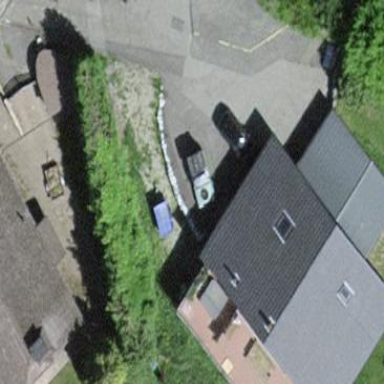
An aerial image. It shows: Simple and straightforward house.